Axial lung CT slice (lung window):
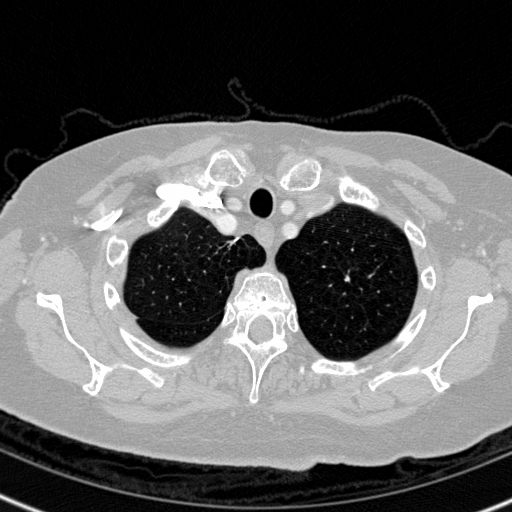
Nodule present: no